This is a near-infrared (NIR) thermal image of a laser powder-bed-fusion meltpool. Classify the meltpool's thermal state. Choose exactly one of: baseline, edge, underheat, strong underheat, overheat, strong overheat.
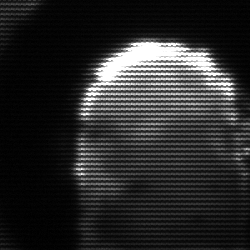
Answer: baseline